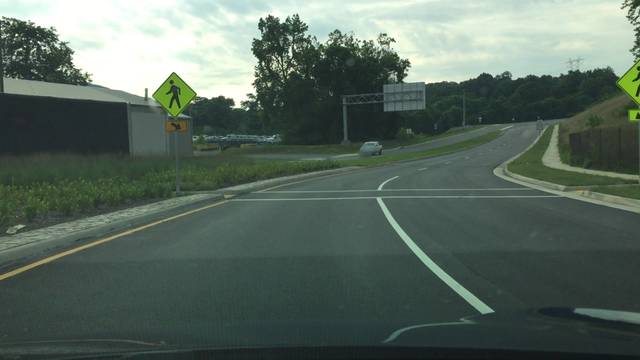
Region: United States
Coordinates: 37.39, -79.9